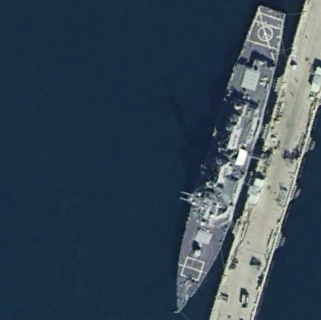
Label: destroyer